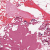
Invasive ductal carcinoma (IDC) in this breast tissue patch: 0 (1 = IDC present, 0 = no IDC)